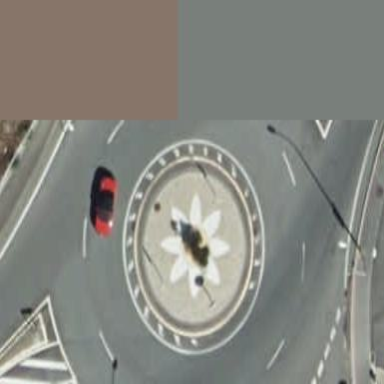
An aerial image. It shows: Secondary road leading to roundabout.